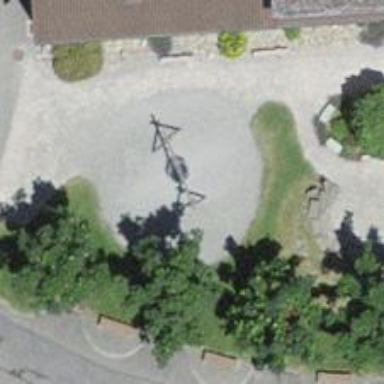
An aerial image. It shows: Playground area for leisure activities on the land.